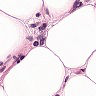
Metastatic tissue present: yes